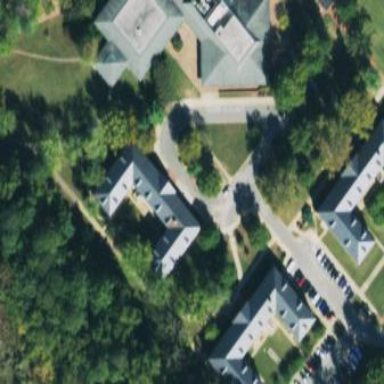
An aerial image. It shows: Dormitory building.